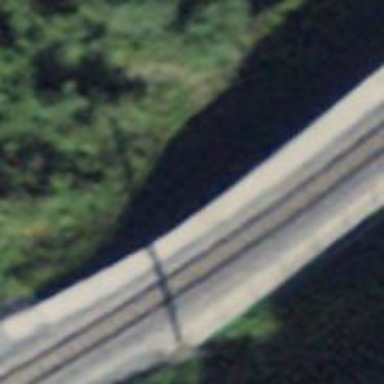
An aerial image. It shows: Narrow gauge railway bridge with electrified contact lines.